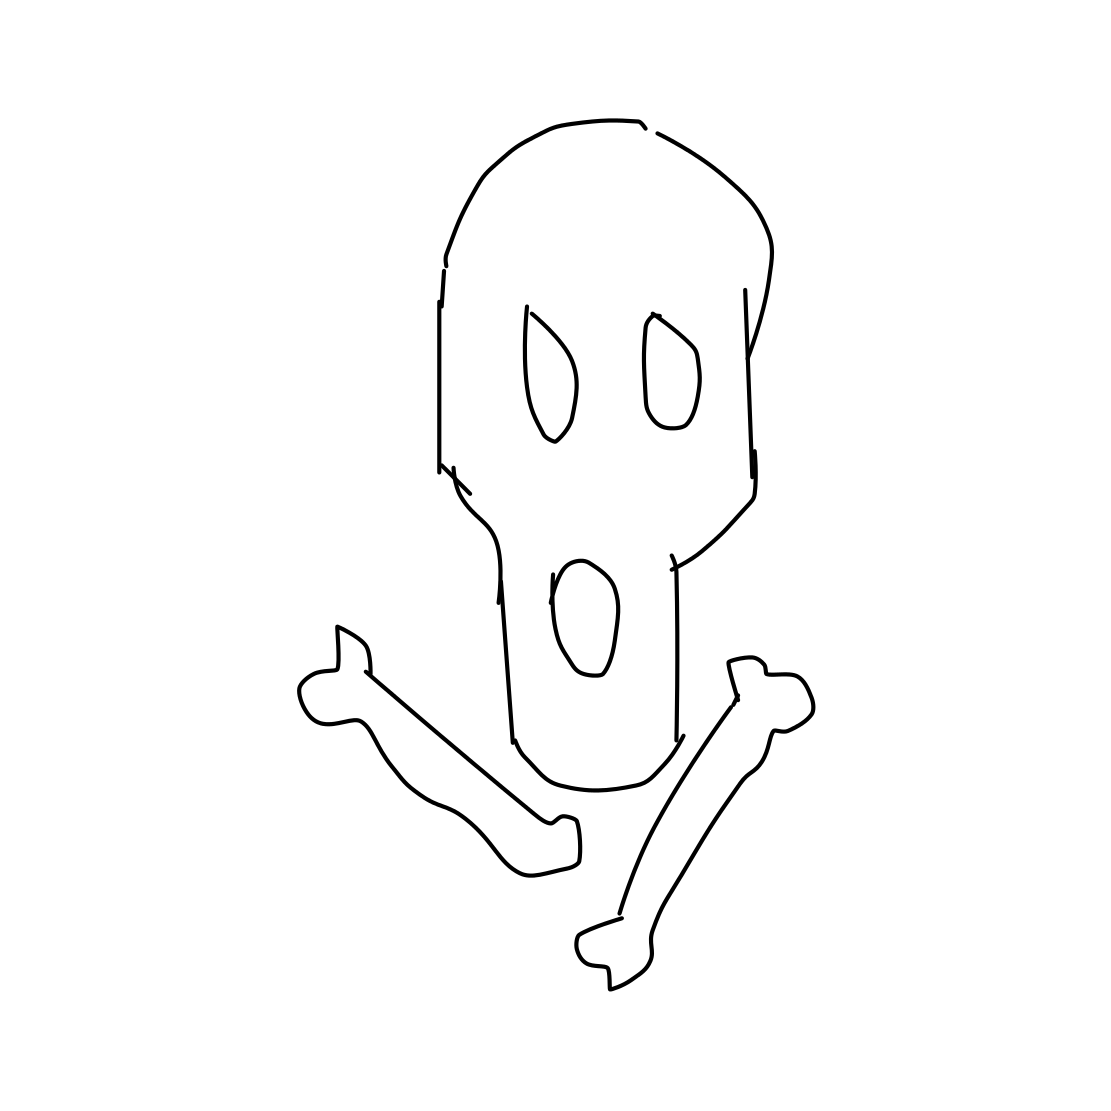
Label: human-skeleton